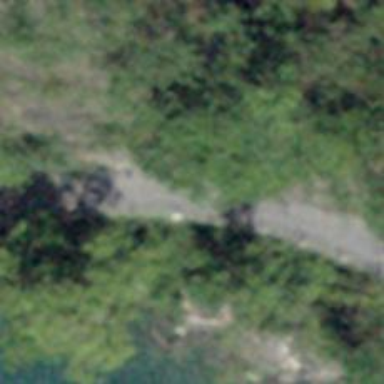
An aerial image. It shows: Unclassified road with asphalt surface.